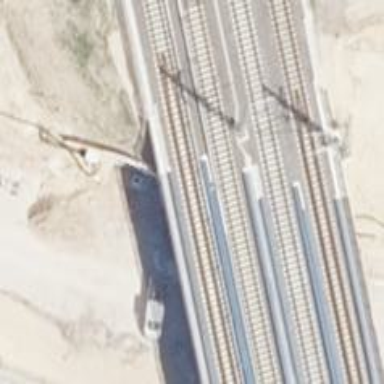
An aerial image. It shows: Electrified light rail railway.